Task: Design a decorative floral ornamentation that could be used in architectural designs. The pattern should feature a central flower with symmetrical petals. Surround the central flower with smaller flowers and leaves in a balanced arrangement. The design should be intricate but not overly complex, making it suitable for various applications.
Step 263:
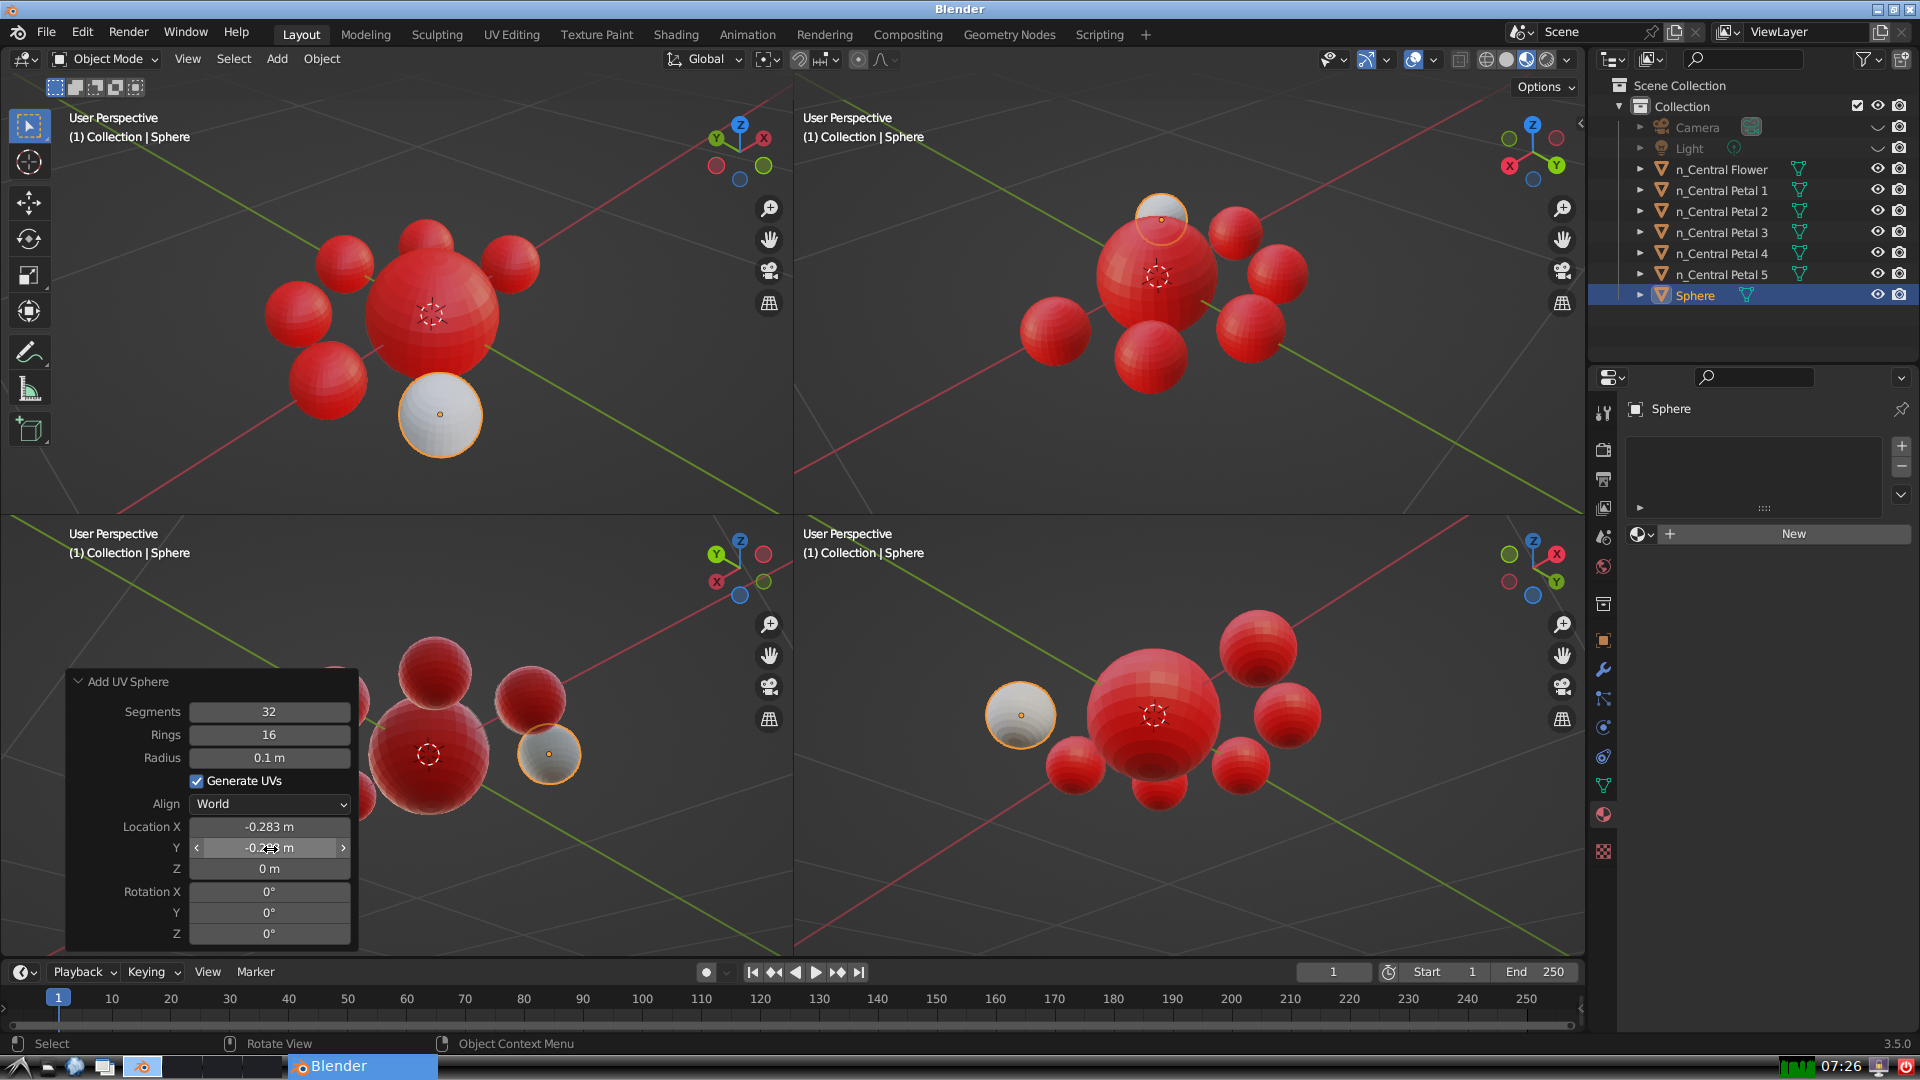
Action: {"mouse_move": [270, 867]}